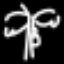
Label: palm tree